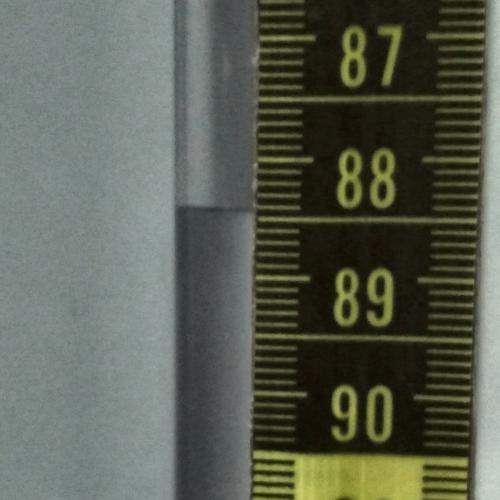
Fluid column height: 88.4 cm